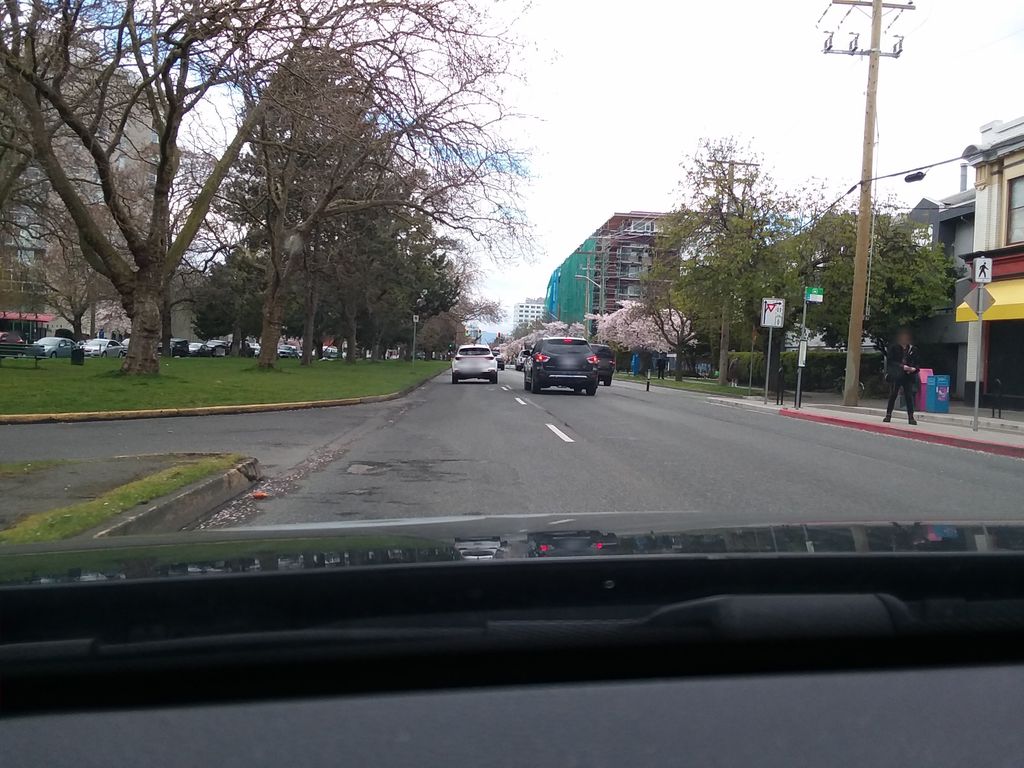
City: victoria